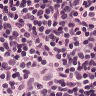
Metastatic tissue present: no